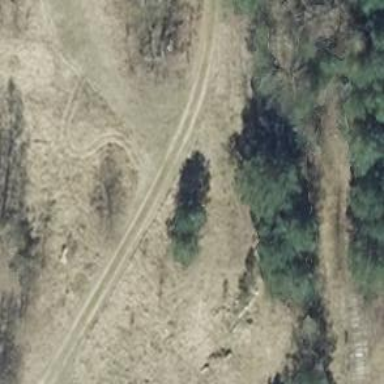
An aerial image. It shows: Grass track with Grade 4 tracktype.